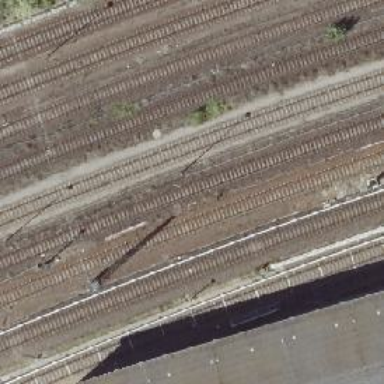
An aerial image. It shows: Railway milestone.